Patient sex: F
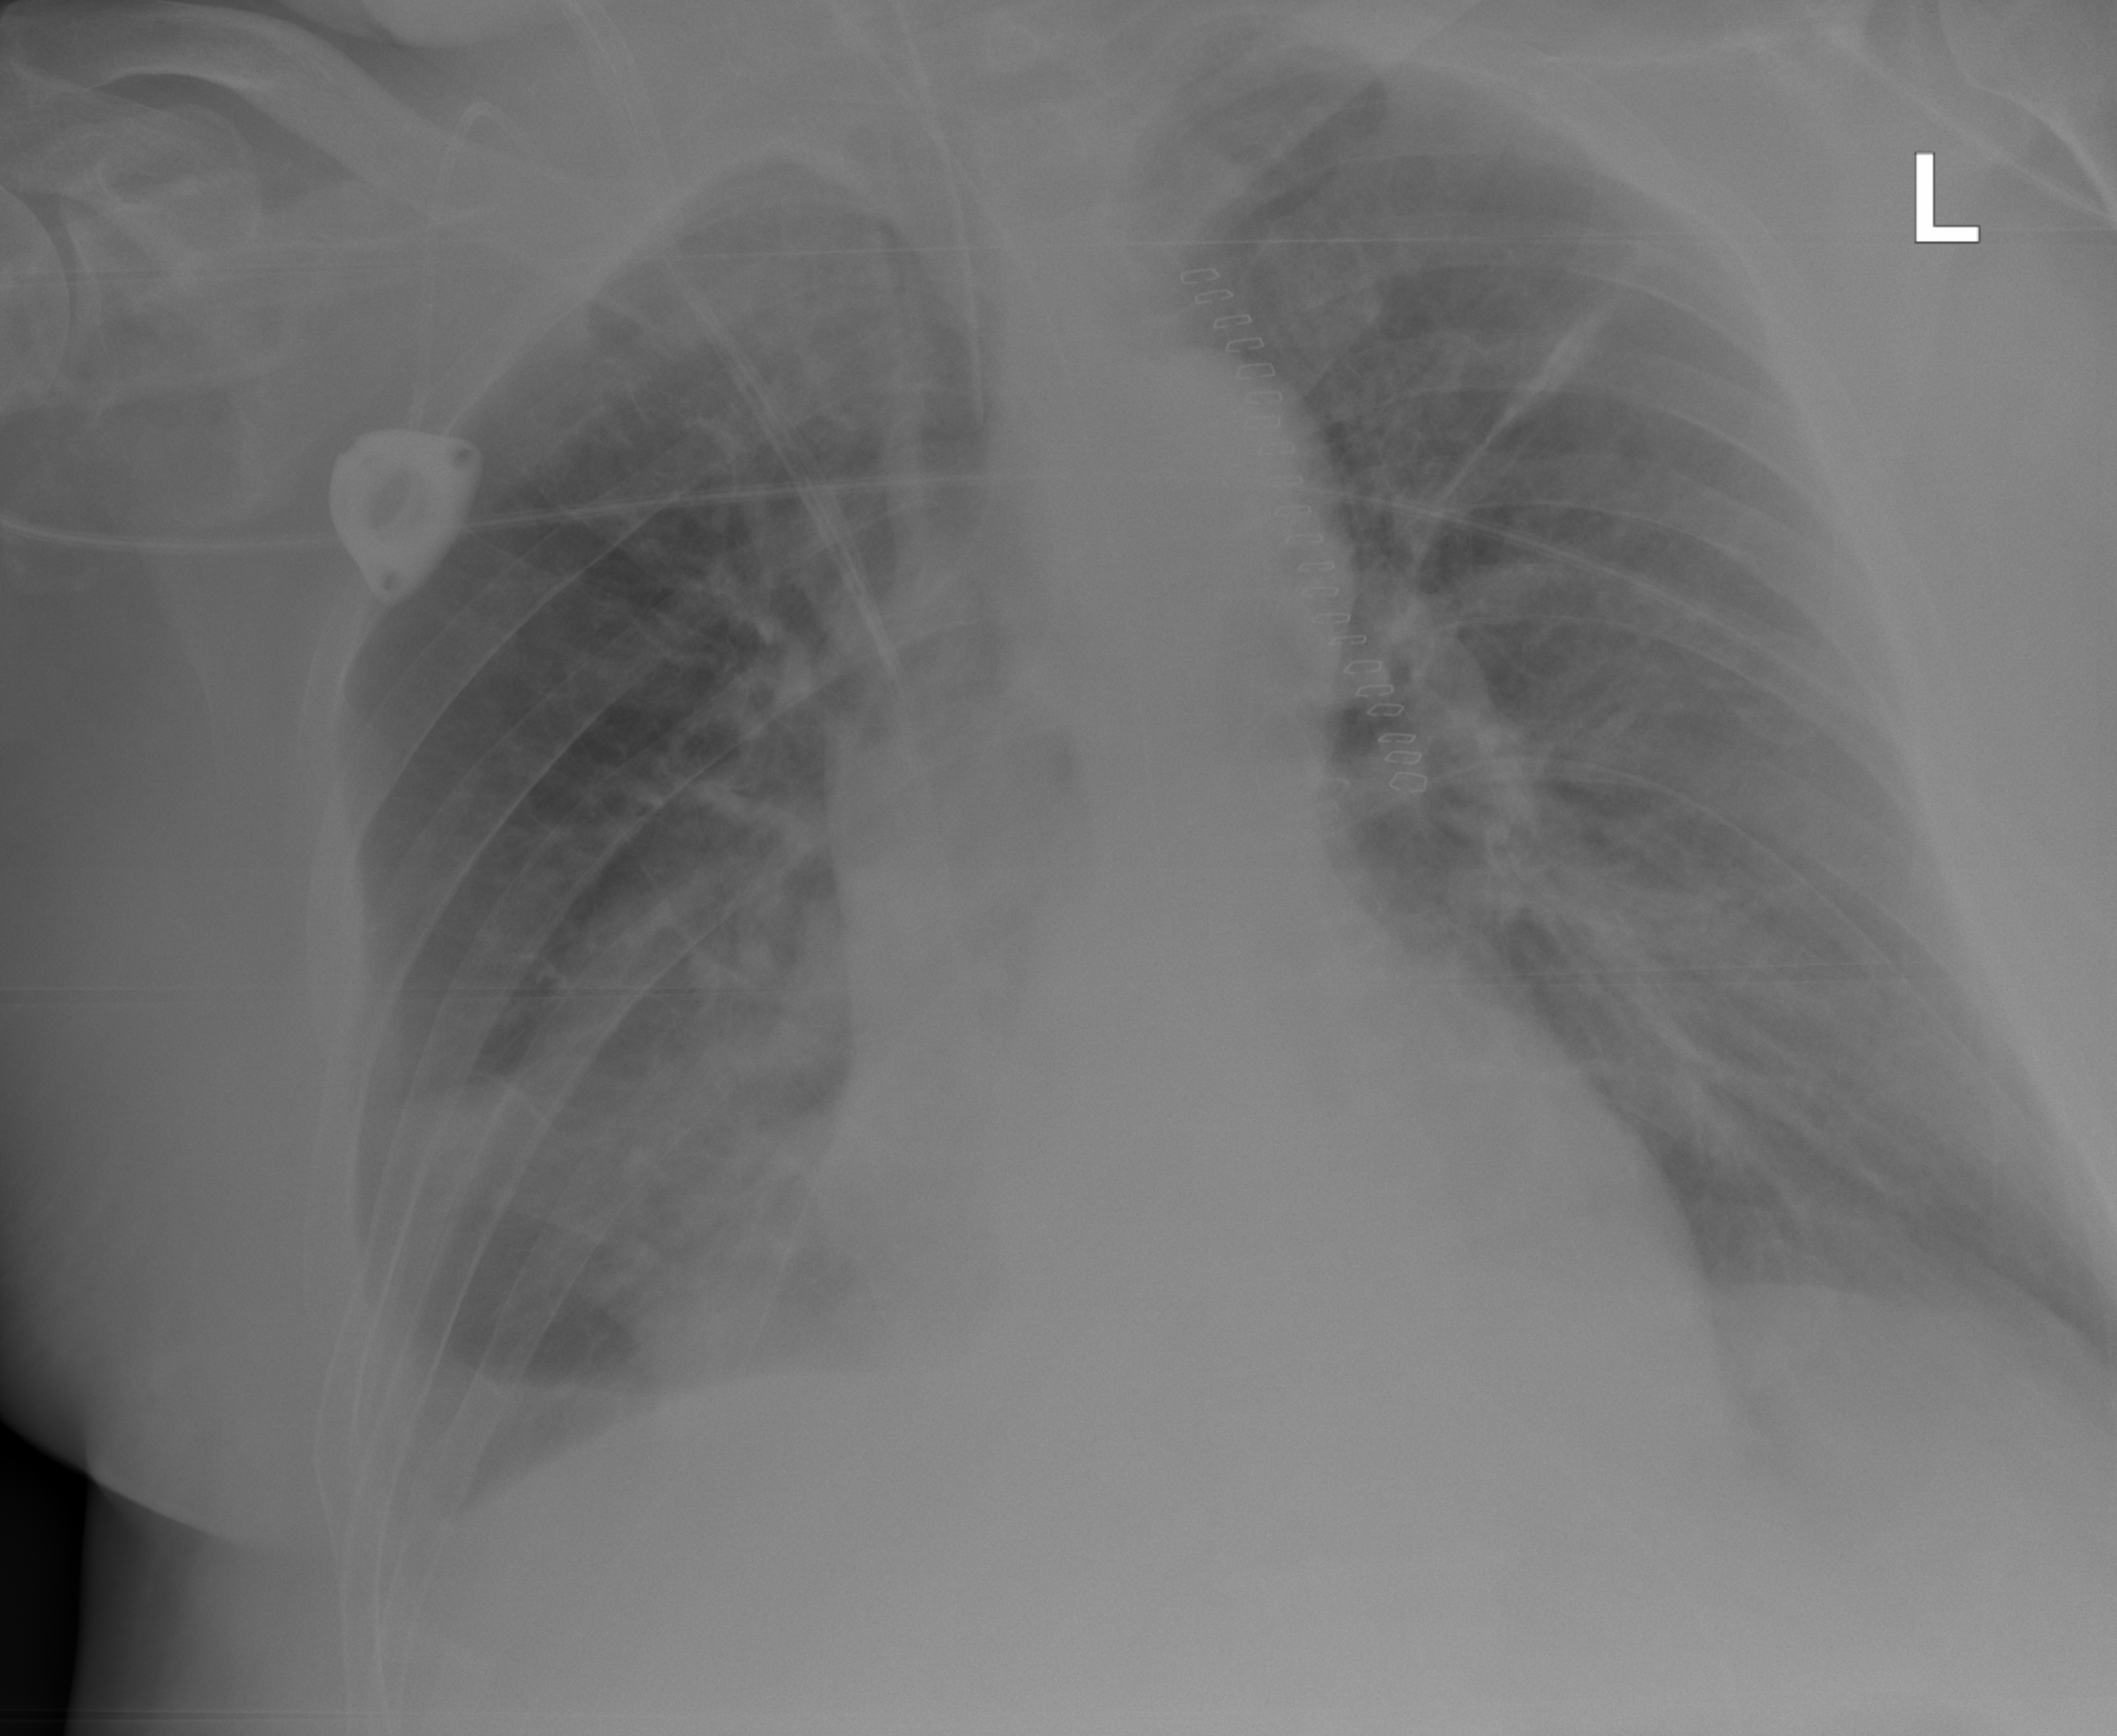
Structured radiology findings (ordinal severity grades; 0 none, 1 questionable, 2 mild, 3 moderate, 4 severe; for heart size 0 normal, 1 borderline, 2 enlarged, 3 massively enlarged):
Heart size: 0
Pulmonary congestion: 2
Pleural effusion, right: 0
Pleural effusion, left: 0
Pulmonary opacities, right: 2
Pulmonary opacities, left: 2
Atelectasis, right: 0
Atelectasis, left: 0